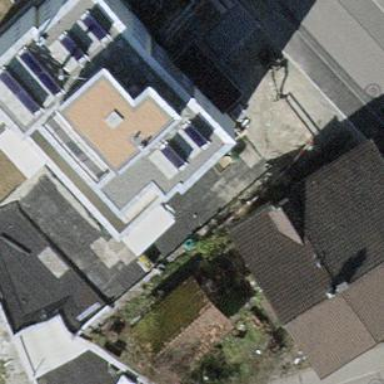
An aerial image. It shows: Gabled building.